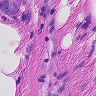
Metastatic tissue present: yes